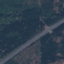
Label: Highway